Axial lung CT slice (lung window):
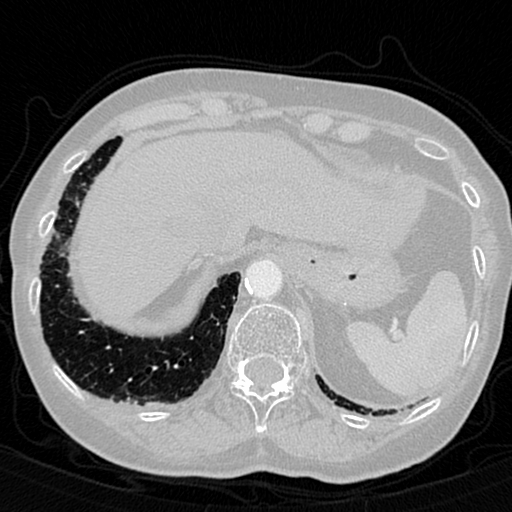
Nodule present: no